Question: Suddenly there is no output from expressions made directly in console?
OSX, Version 30.0.1599.101
Example:

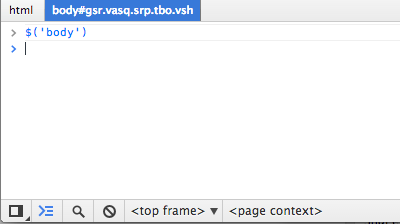
Answer: Oops, sorry. Had 'error' selected in the filter - switched to 'all' and everything is fine.